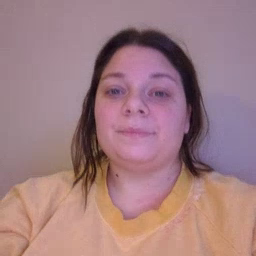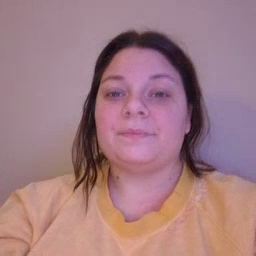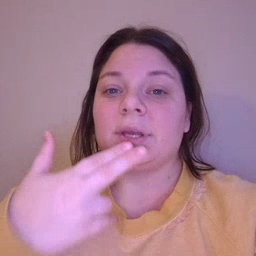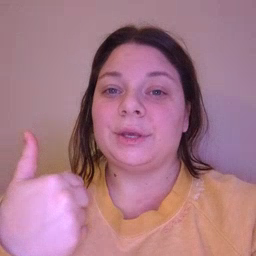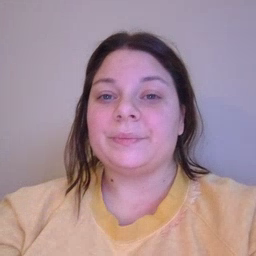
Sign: cute